Question: I am developing an application and i set "android:textIsSelectable" for the TextViews.
But my material theme is not matching with the TextSelection appBar. Is there a way by which i can change the color of that appBar ??
Attached the Image Below Check it :-

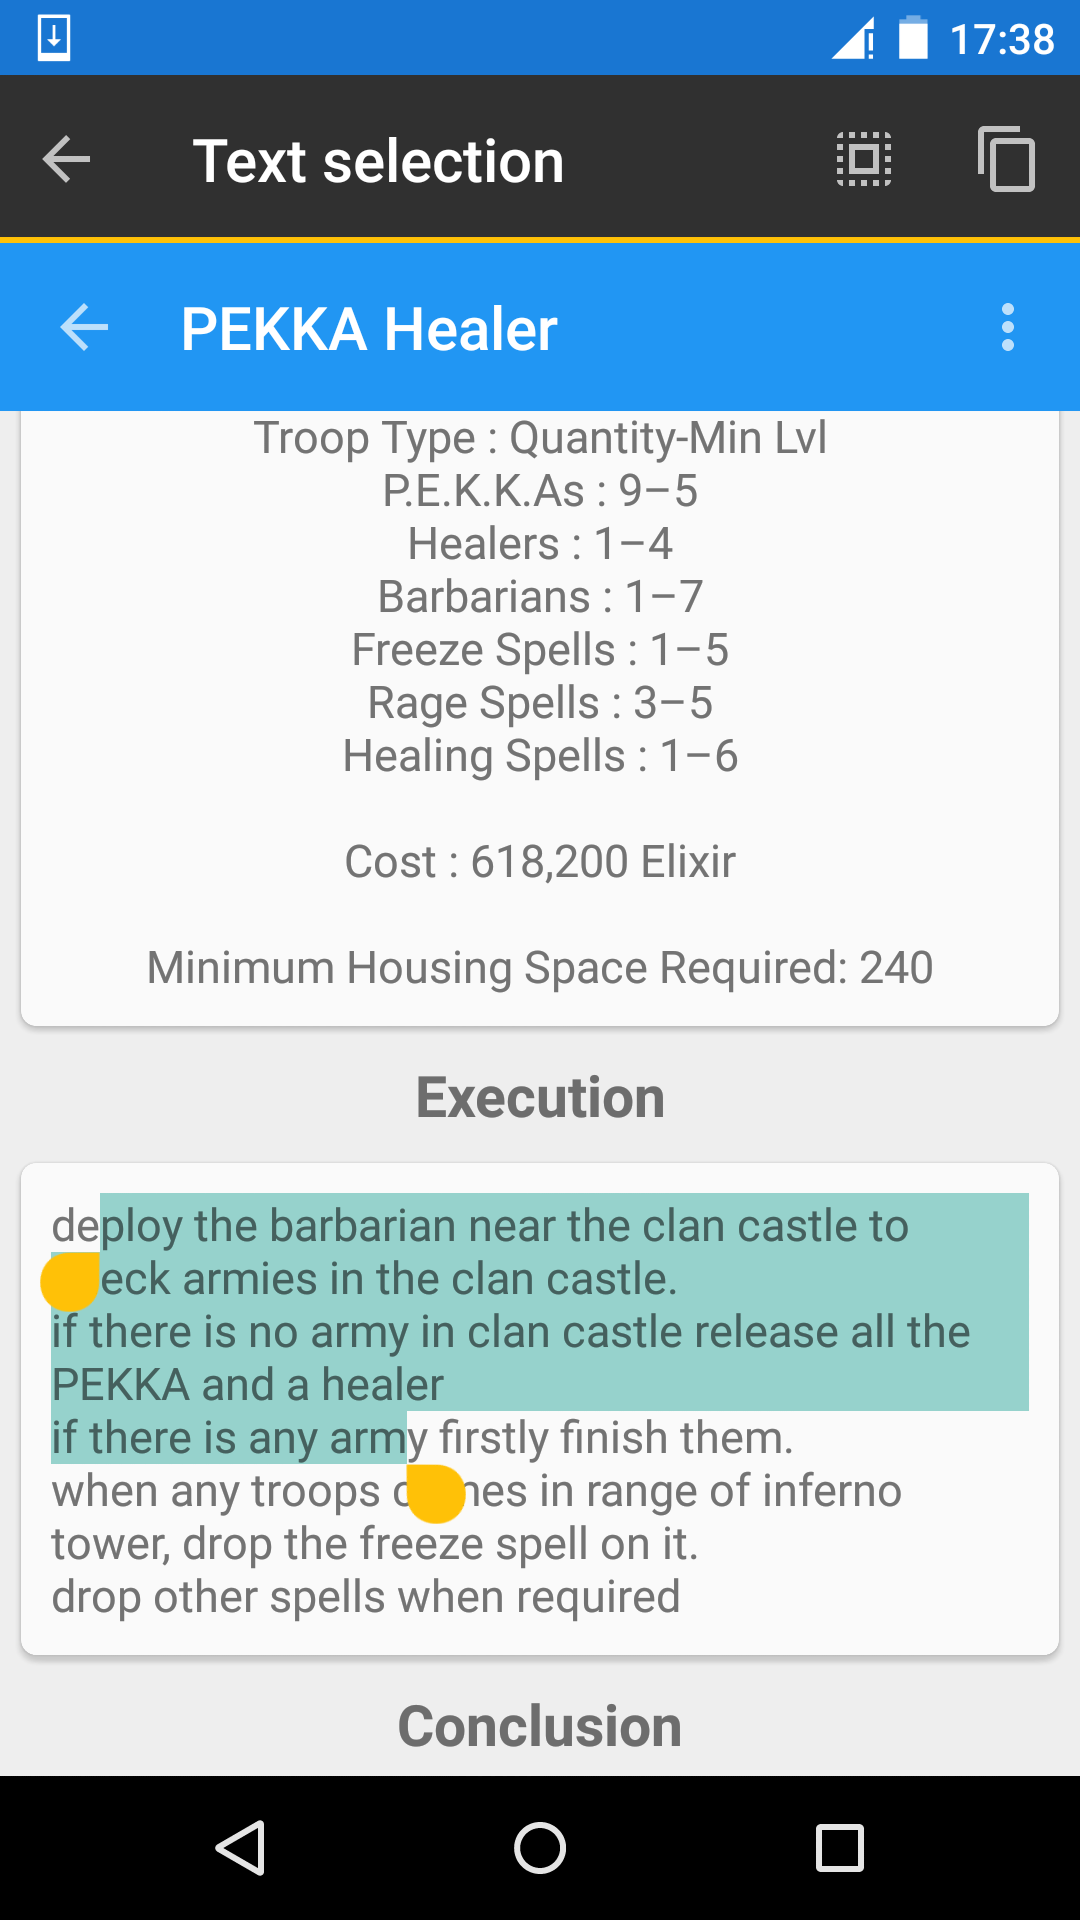
Answer: Assuming you use the 'appcompat-v7' library add these to your theme:"
'''
<!-- this makes sure the action mode is painted over not above the action bar -->
<item name="windowActionModeOverlay">true</item>
<item name="actionModeBackground">@drawable/myapp_action_mode_background</item>
'''
Now I wasn't able to style the insides of the action mode (text color, icon colors) so hopefully you won't need to.
Note: If you don't use the support library prepend those style item names with 'android:'. These will work above API 11+.
For an action mode background with a stroke create a new drawable and update the reference. The drawable could look like this:
'''
<?xml version="1.0" encoding="utf-8"?>
<layer-list xmlns:android="http://schemas.android.com/apk/res/android">
<item android:top="-2dp" android:left="-2dp" android:right="-2dp">
<shape android:shape="rectangle">
<solid android:color="@color/primary_dark"/>
<stroke android:color="@color/accent" android:width="2dp"/>
</shape>
</item>
</layer-list>
'''